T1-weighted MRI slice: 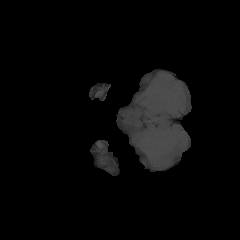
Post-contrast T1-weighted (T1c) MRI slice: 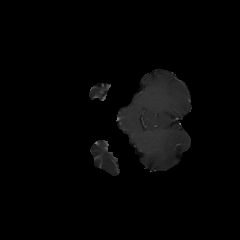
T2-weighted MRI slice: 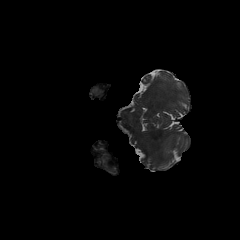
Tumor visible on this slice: no